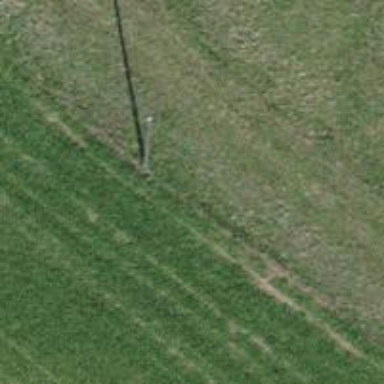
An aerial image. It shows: Power pole.